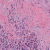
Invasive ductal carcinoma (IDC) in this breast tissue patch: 1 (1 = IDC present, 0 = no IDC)